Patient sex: M
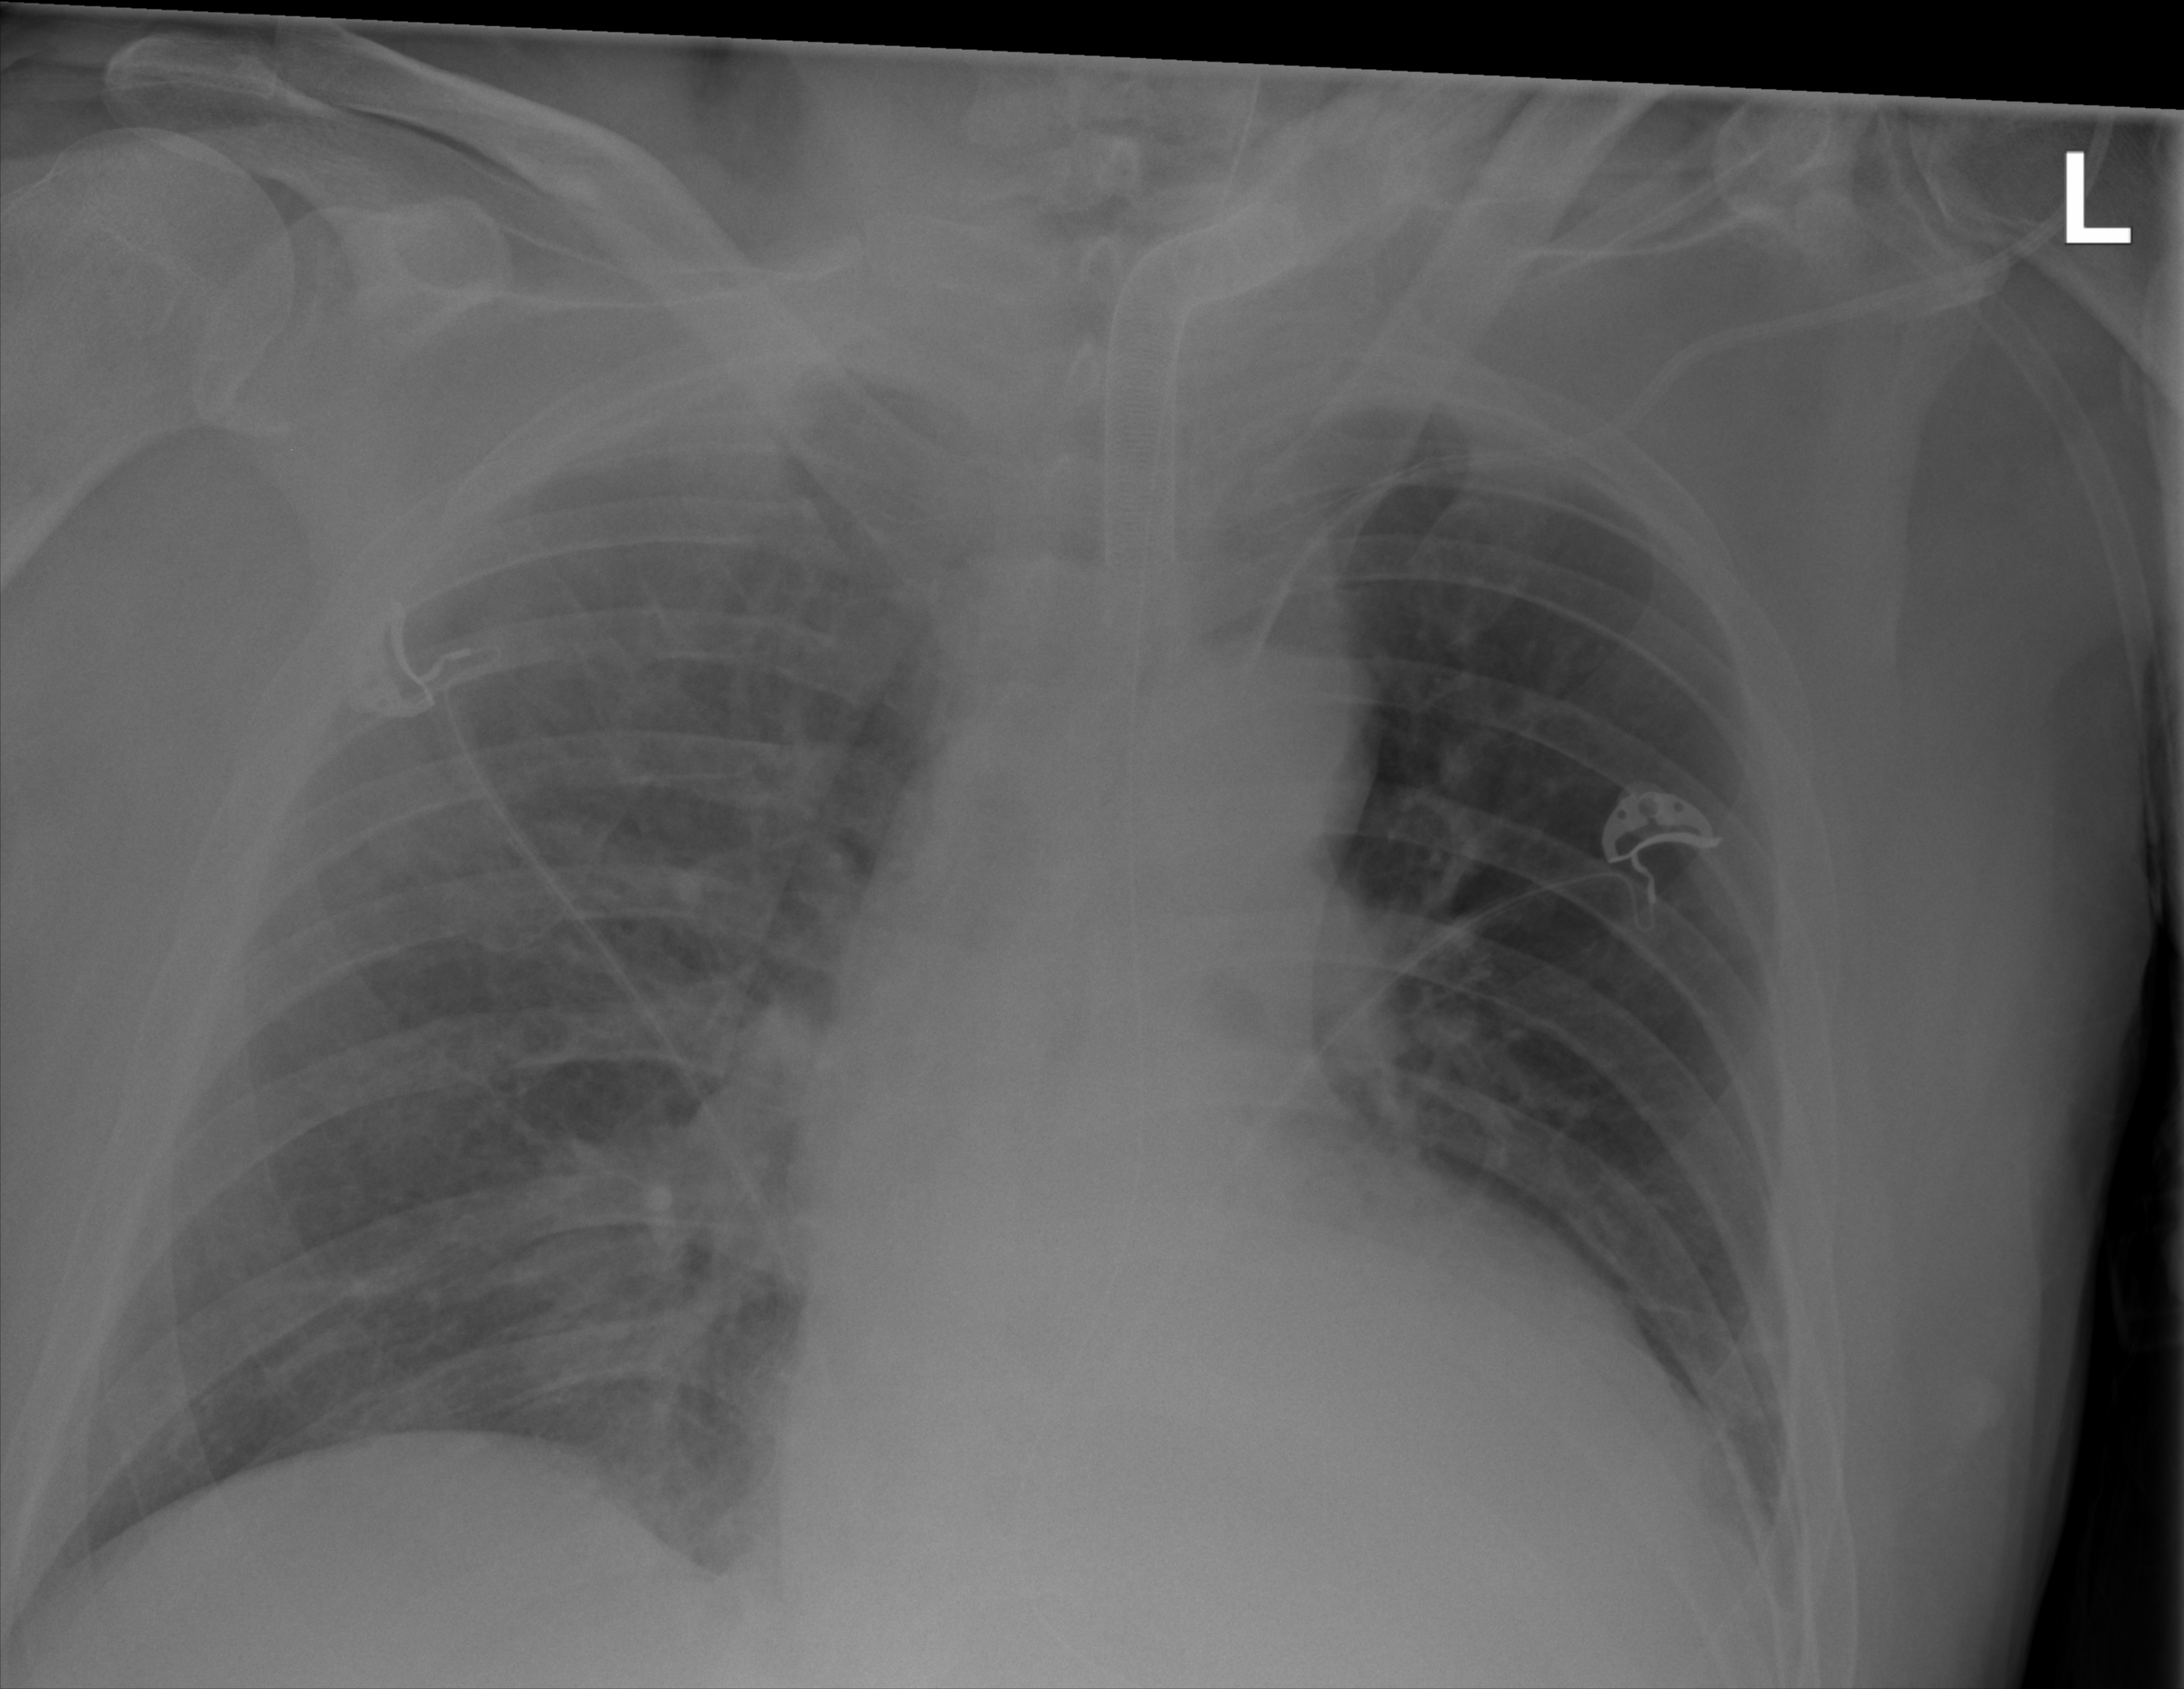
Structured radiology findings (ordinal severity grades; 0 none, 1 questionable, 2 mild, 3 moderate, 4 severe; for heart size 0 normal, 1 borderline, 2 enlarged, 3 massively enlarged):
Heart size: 0
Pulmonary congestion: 2
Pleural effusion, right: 0
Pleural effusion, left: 0
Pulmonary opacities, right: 2
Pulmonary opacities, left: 2
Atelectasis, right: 0
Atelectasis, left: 0